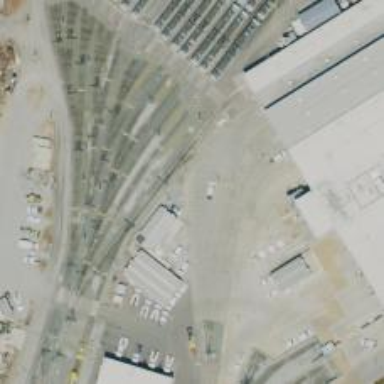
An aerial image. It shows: Light rail yard with electrified contact lines.